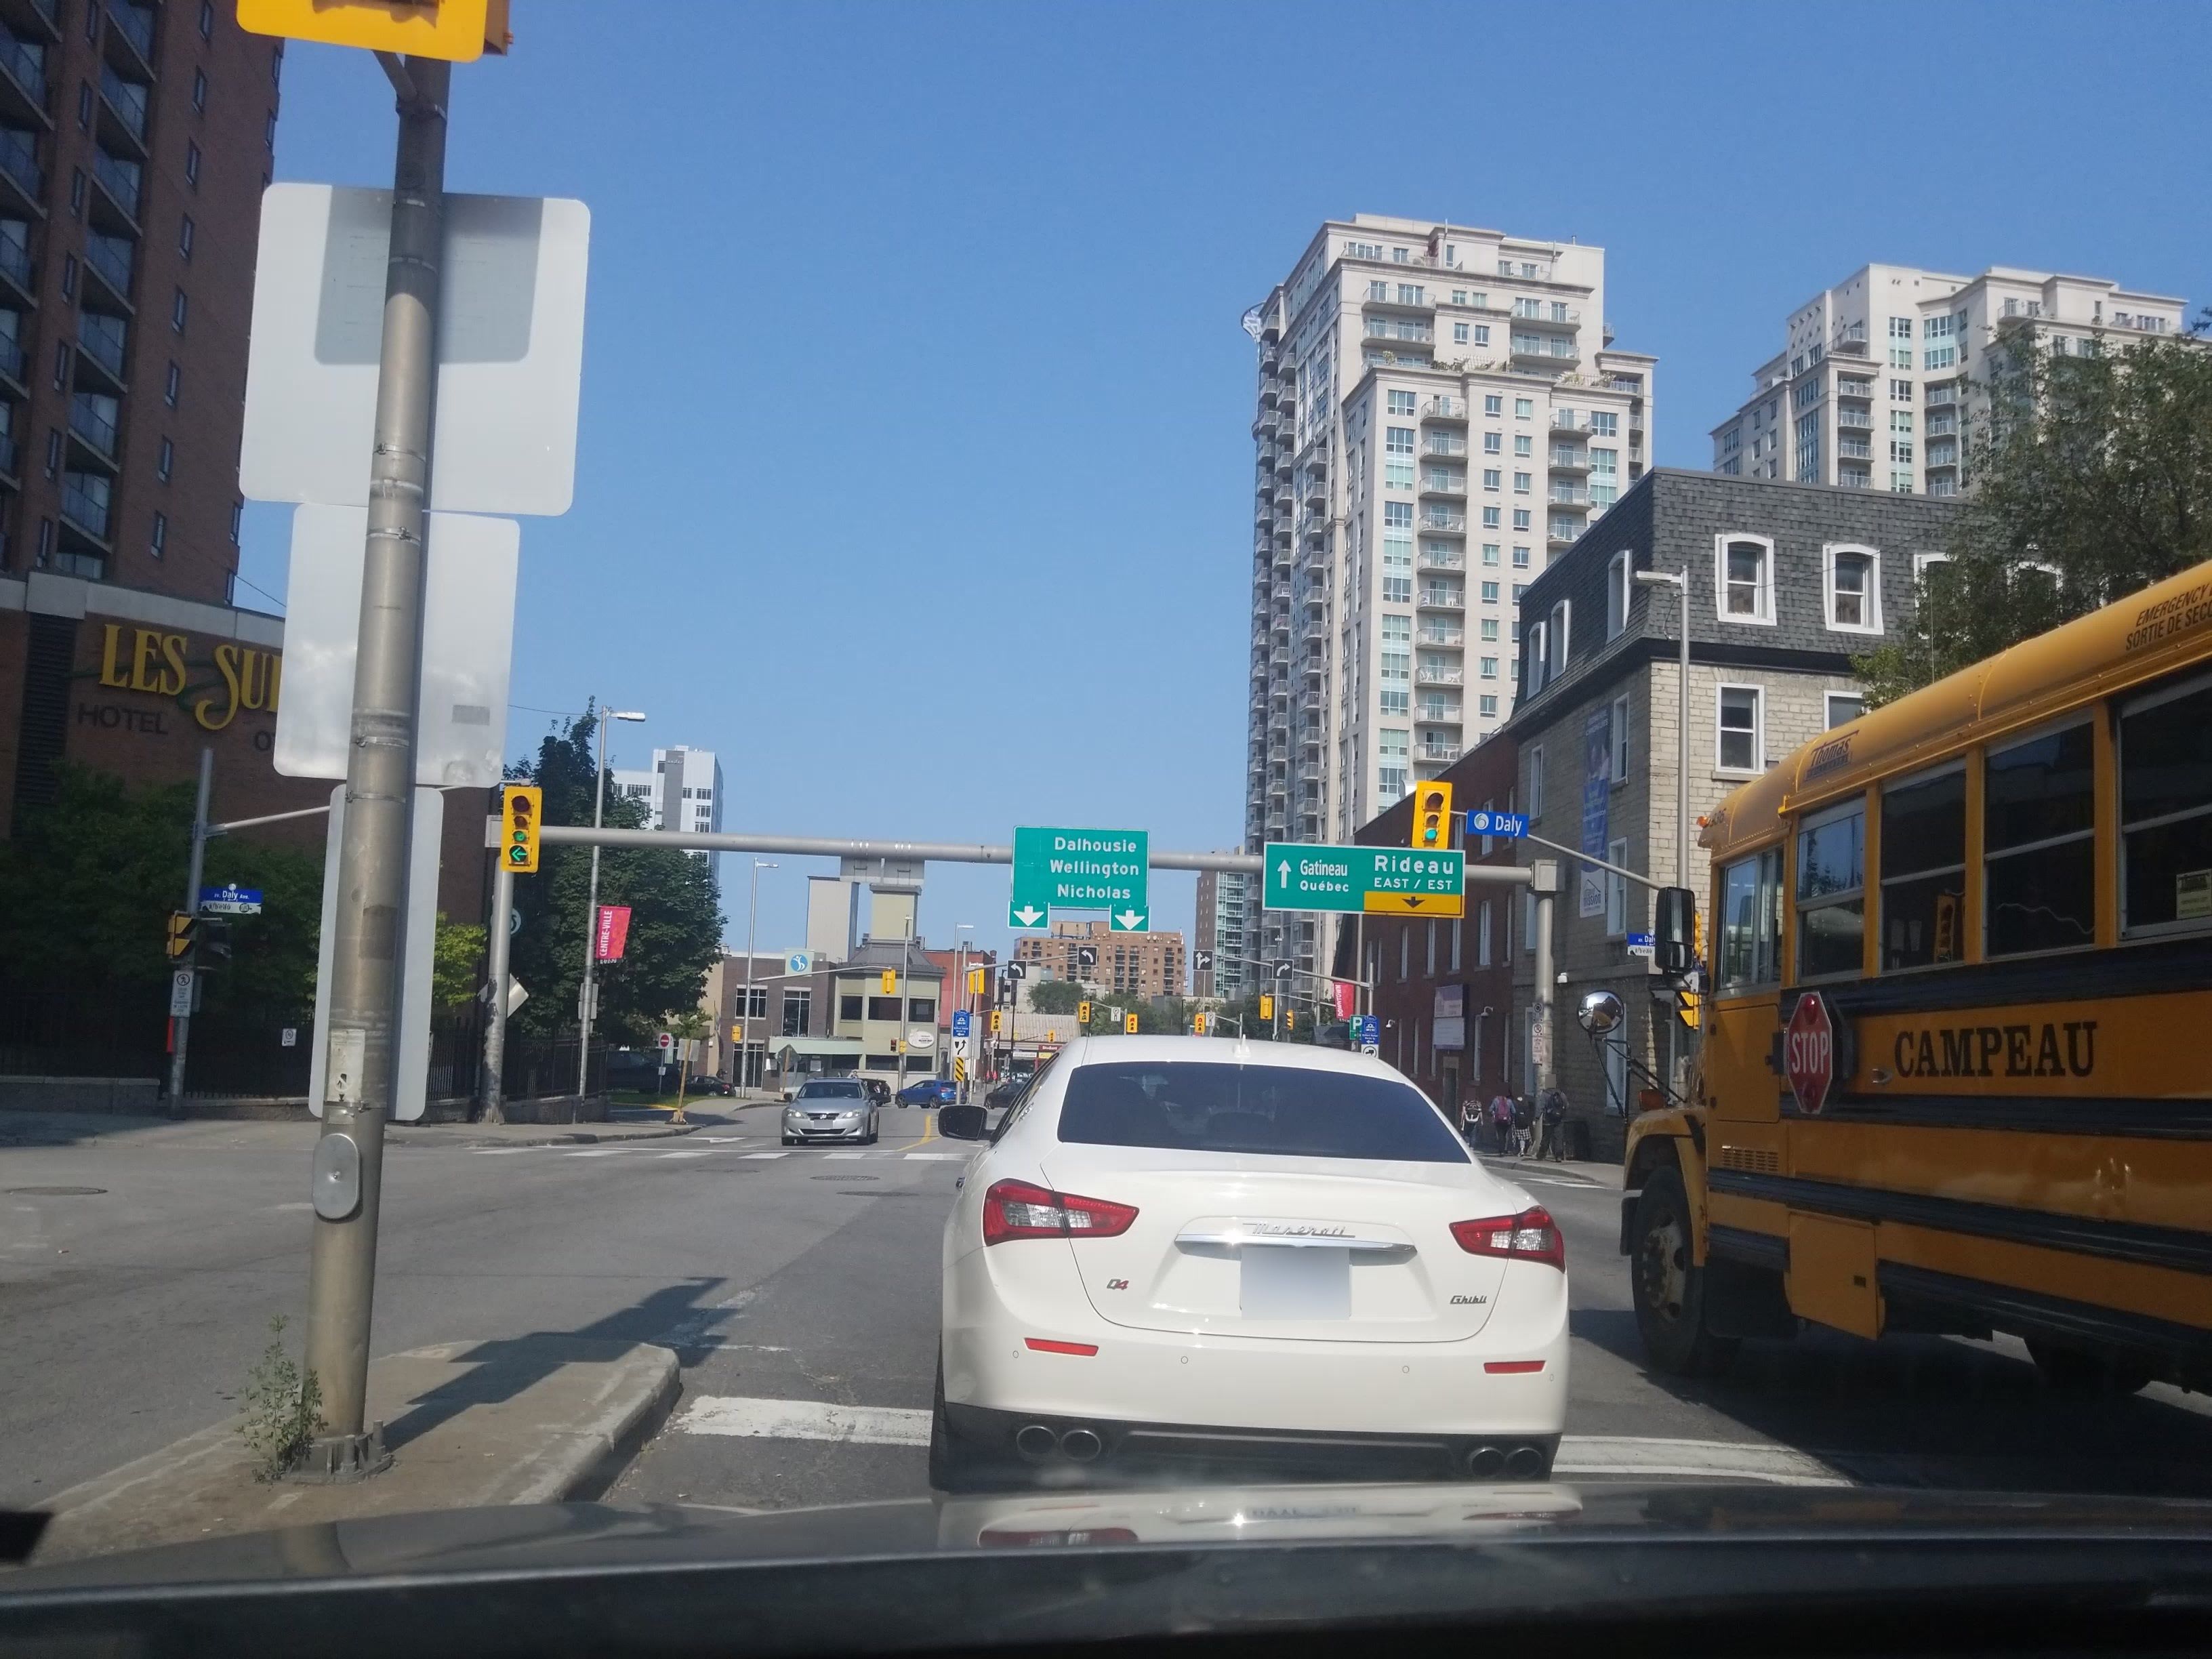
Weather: clear
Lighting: day
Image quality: good
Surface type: walking surface
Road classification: primary
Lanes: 3, 2
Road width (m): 1.5
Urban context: urban centre
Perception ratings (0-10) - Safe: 5.62, Lively: 8.55, Beautiful: 6.92, Boring: 4.82, Depressing: 2.67, Wealthy: 3.92